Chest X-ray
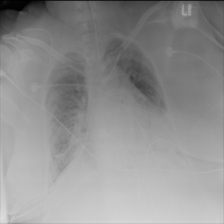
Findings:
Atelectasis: positive
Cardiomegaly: negative
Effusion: negative
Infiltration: negative
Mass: negative
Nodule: negative
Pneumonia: negative
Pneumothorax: negative
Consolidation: negative
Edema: negative
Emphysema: negative
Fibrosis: negative
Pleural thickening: negative
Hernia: negative